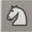
Piece: wN